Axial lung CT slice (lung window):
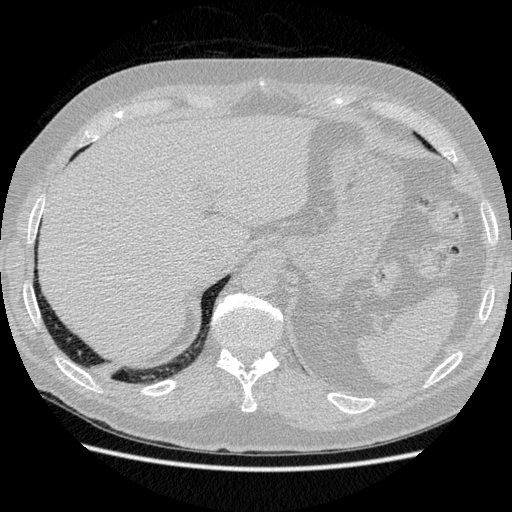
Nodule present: no